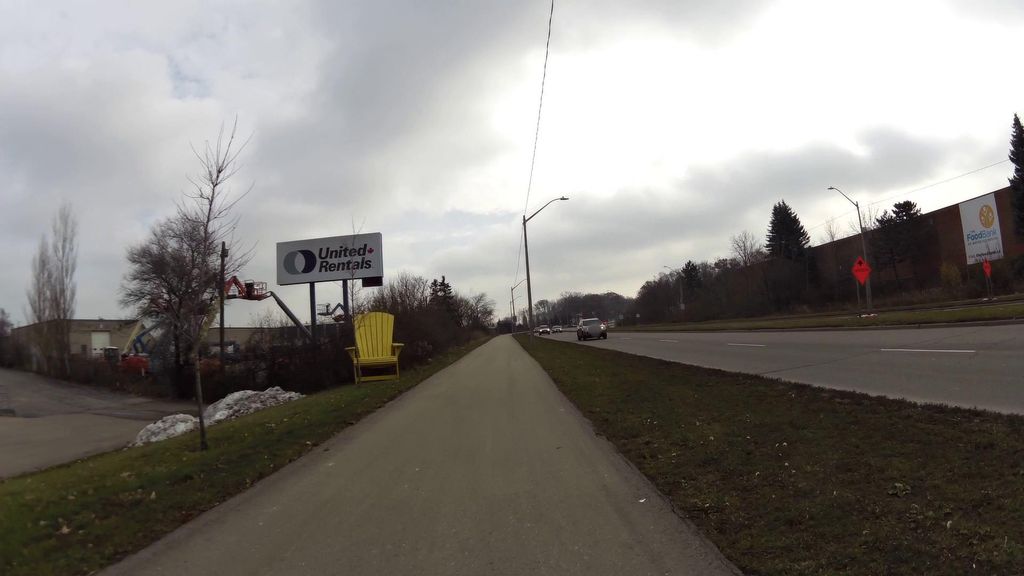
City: kitchener-waterloo